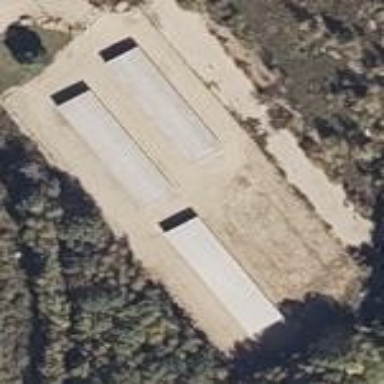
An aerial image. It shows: Gas shop enclosed by chain link fence.